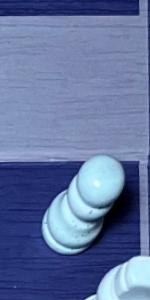
Label: Pawn_White